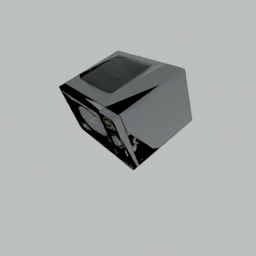
Label: appliances